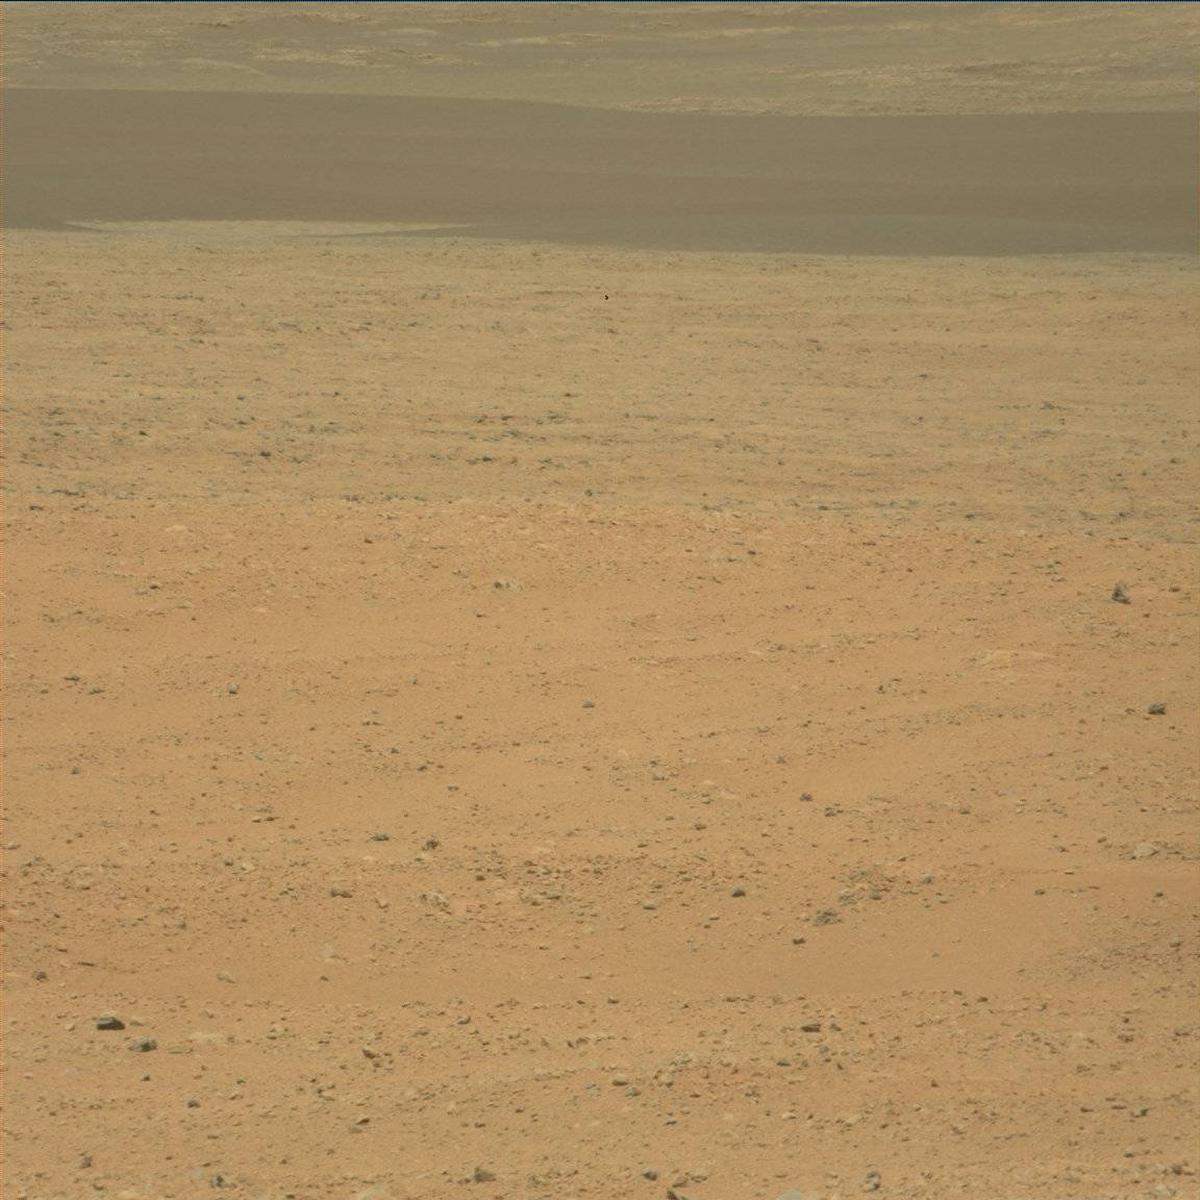
Terrain classes present: Ridge, Sand / Soil